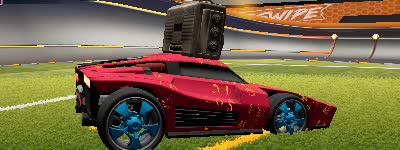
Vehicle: breakout